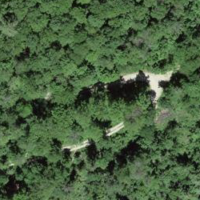
EUNIS habitat code: 41
Species observed at this site:
Cardamine heptaphylla